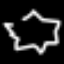
Label: octagon